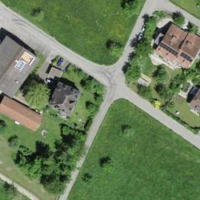
EUNIS habitat code: 25
Species observed at this site:
Corvus corone
Cyanistes caeruleus
Geranium sanguineum
Buteo buteo
Parus major
Pyrrhula pyrrhula
Dendrocopos major
Pica pica
Fringilla coelebs
Coccothraustes coccothraustes
Turdus merula